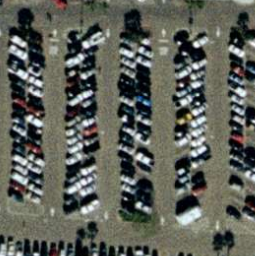
Label: parking lot